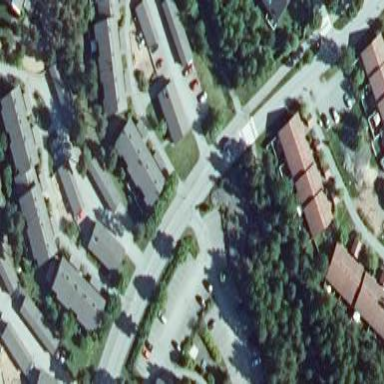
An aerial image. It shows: Parking area.